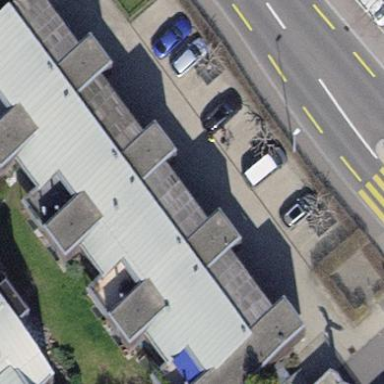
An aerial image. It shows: Terrace building.